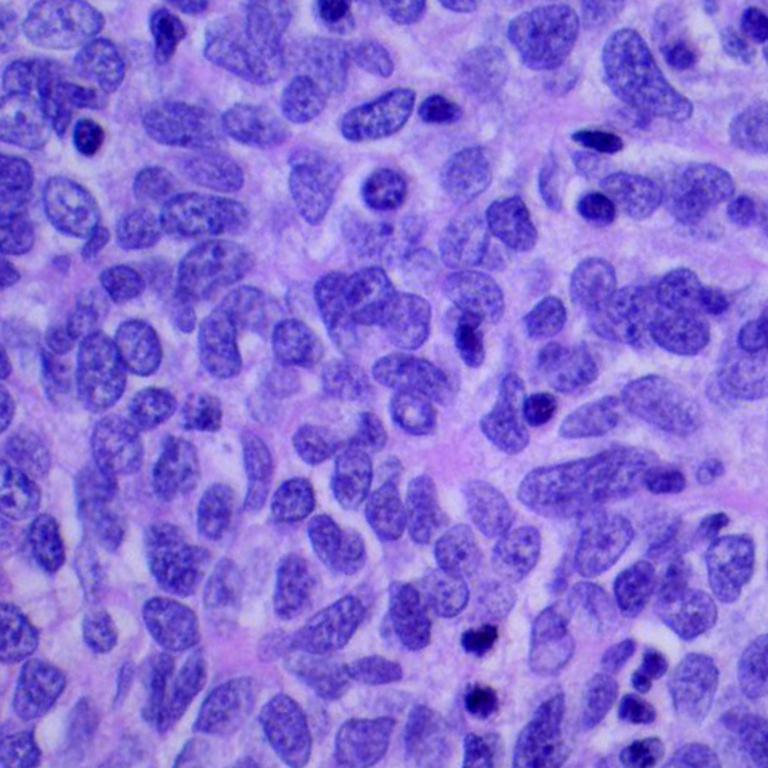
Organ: lung
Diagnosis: squamous carcinomas